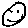
Label: smiley face